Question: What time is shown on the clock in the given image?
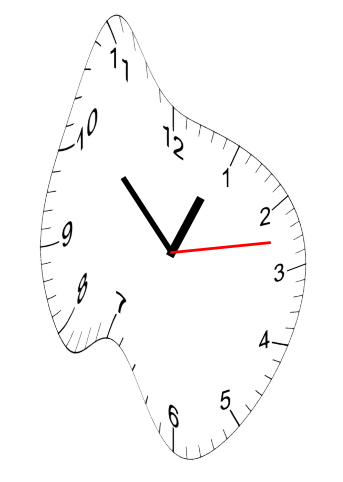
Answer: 12:52:13